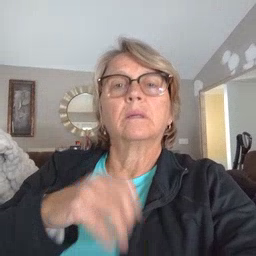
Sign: boy